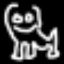
Label: frog